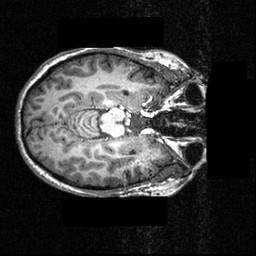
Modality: T1w
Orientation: axial
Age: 23
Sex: female
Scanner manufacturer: siemens
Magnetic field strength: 3.951 T
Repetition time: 1.5 s
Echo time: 0.00335 s